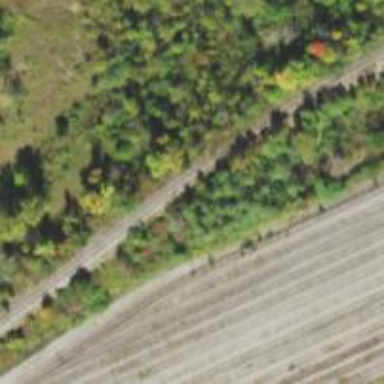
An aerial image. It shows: Abandoned railway.